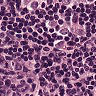
Metastatic tissue present: yes